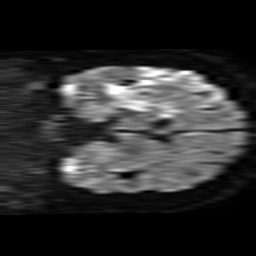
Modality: TRACE
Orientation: coronal
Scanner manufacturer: philips
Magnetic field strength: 1.5 T
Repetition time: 3.398 s
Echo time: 0.09411 s